Field crop: maize
Growth stage: 2
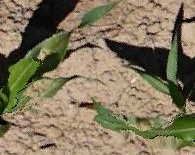
Species: maize